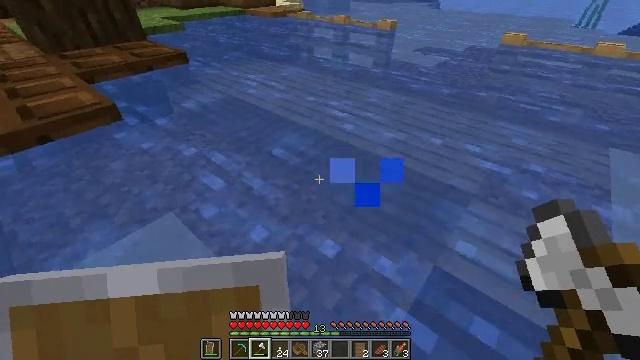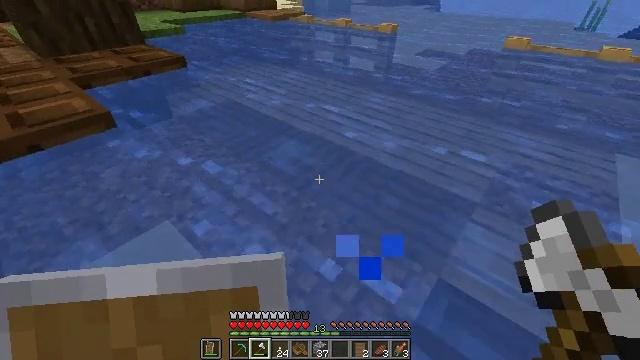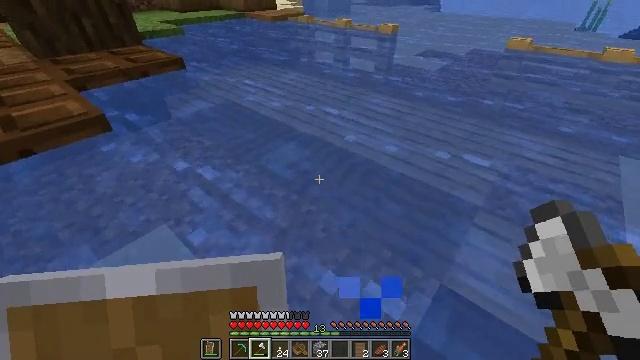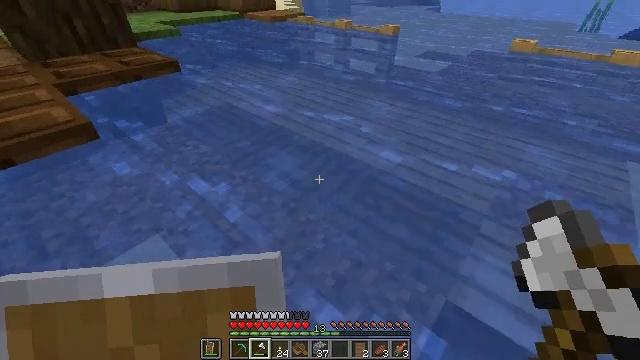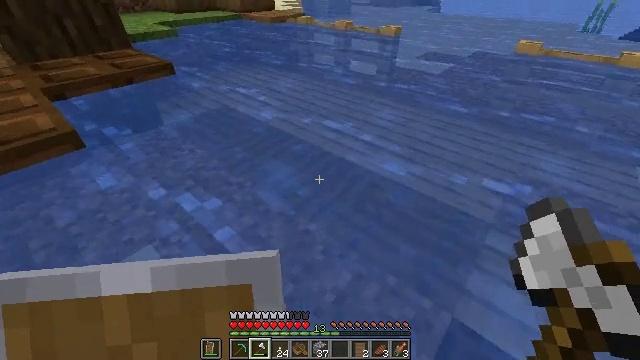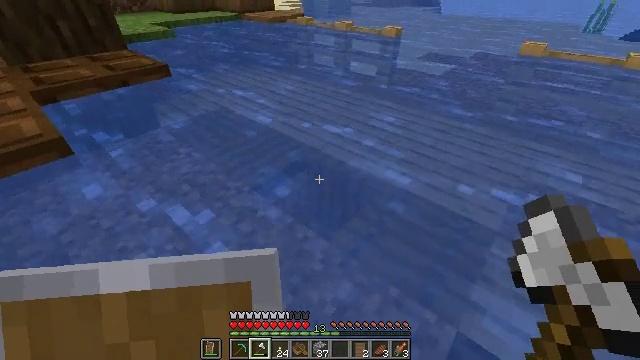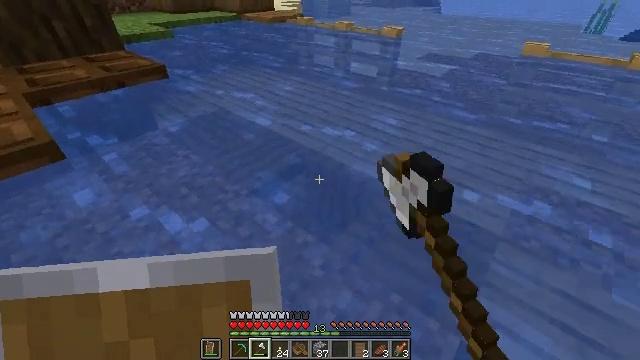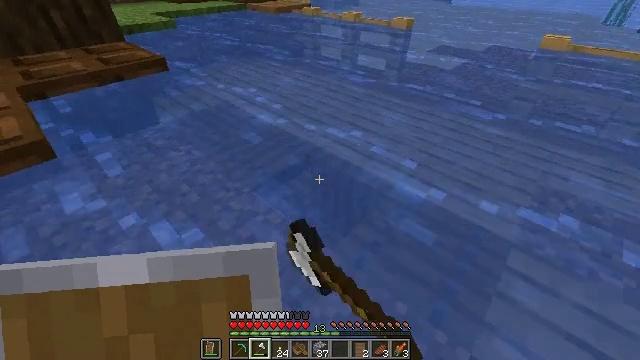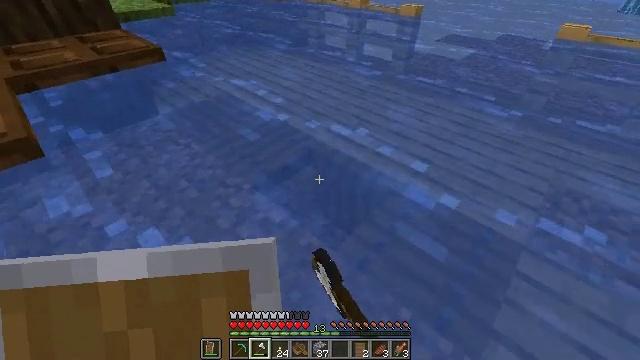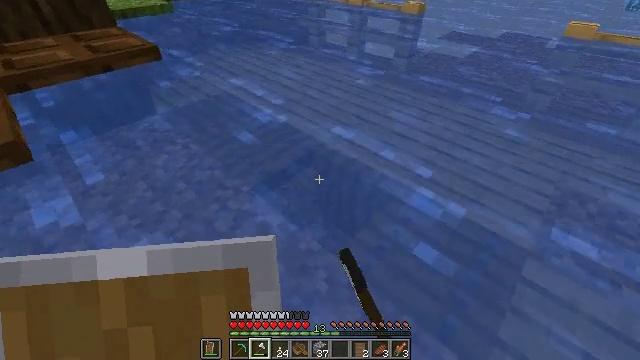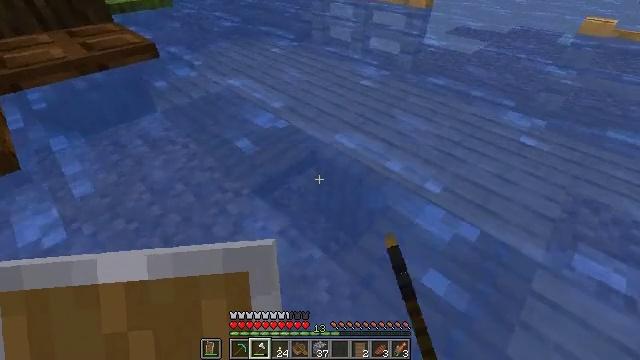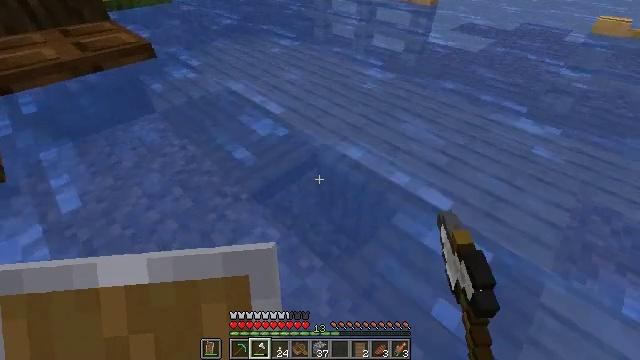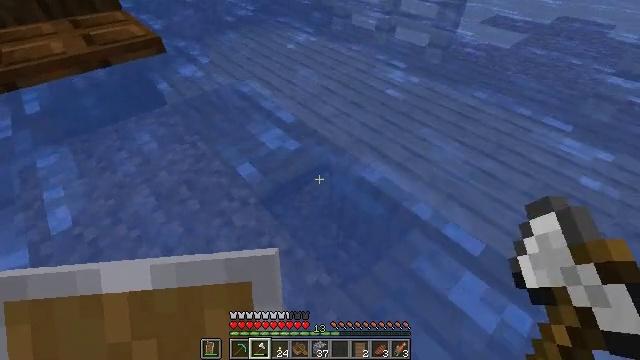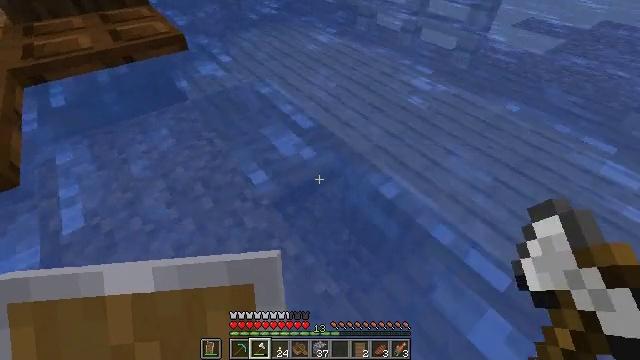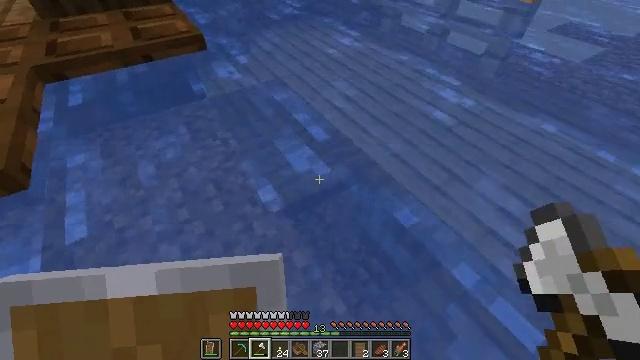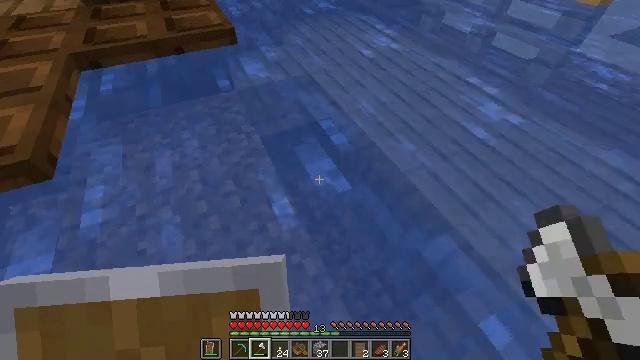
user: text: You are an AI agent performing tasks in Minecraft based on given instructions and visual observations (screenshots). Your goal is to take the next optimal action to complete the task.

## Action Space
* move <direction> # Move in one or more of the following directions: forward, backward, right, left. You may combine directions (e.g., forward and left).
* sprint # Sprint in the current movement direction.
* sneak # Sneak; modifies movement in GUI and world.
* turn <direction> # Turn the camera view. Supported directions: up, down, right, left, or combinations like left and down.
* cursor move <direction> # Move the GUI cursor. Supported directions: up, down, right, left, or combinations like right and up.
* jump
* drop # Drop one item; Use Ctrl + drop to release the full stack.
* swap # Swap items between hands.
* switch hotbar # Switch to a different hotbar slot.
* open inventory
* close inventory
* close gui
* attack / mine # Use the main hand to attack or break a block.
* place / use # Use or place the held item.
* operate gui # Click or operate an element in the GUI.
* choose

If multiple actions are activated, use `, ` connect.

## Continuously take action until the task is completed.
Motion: motion action
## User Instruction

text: Use the crafting table to make a diamond shovel.
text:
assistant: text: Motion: move forward
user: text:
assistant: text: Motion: move forward
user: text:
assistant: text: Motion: move forward
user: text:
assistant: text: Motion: move forward
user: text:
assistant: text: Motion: move forward, use / place
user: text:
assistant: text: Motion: move forward, use / place
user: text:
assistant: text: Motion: move forward, turn left and down, use / place
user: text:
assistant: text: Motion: move forward, turn down
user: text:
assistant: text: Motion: move forward
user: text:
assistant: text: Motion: move forward, turn down
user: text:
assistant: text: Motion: move forward
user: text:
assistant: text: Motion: move forward, turn left and down
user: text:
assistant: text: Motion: move forward, turn left
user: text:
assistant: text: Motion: move forward, turn left
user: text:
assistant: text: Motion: move forward, turn left and down, use / place
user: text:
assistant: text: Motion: turn left, use / place
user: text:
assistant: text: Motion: use / place
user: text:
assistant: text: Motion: no_op
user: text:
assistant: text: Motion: no_op
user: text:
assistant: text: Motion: turn left and up
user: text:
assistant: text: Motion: turn left and up
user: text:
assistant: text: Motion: no_op
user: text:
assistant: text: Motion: no_op
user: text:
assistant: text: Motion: use / place
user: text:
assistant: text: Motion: use / place
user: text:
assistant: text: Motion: turn left, use / place
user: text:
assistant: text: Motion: no_op
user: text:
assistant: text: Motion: turn left
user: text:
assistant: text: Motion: turn left
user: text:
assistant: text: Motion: turn left and up